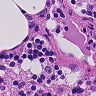
Metastatic tissue present: no